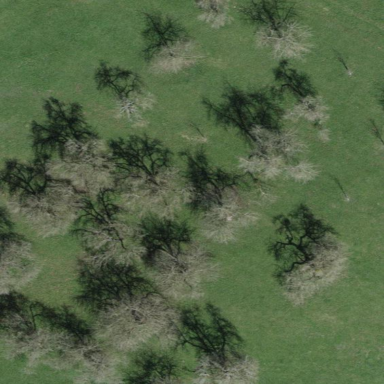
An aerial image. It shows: Orchard.